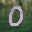
Label: 0